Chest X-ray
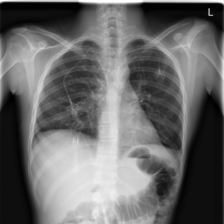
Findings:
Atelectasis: positive
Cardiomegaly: negative
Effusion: negative
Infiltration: negative
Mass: negative
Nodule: negative
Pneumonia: negative
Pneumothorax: negative
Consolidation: negative
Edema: negative
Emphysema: negative
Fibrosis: negative
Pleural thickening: negative
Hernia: negative